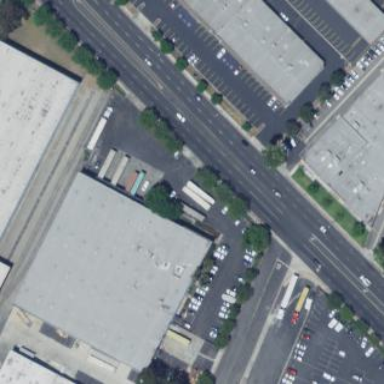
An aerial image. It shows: Warehouse.